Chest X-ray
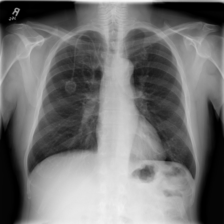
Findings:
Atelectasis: negative
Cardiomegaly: negative
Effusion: negative
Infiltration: positive
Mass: negative
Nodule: negative
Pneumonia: negative
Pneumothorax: negative
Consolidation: negative
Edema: negative
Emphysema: negative
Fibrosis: negative
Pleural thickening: negative
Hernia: negative